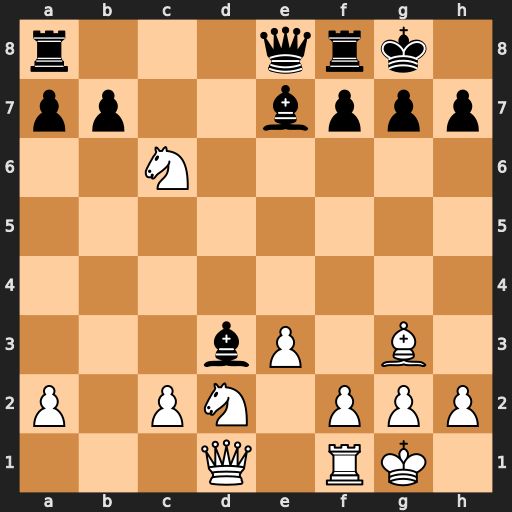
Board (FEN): r3qrk1/pp2bppp/2N5/8/8/3bP1B1/P1PN1PPP/3Q1RK1
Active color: w
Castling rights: -
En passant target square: -
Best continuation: Nxe7+ Qxe7 cxd3